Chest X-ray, AP view. Patient: 36 years old, sex F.
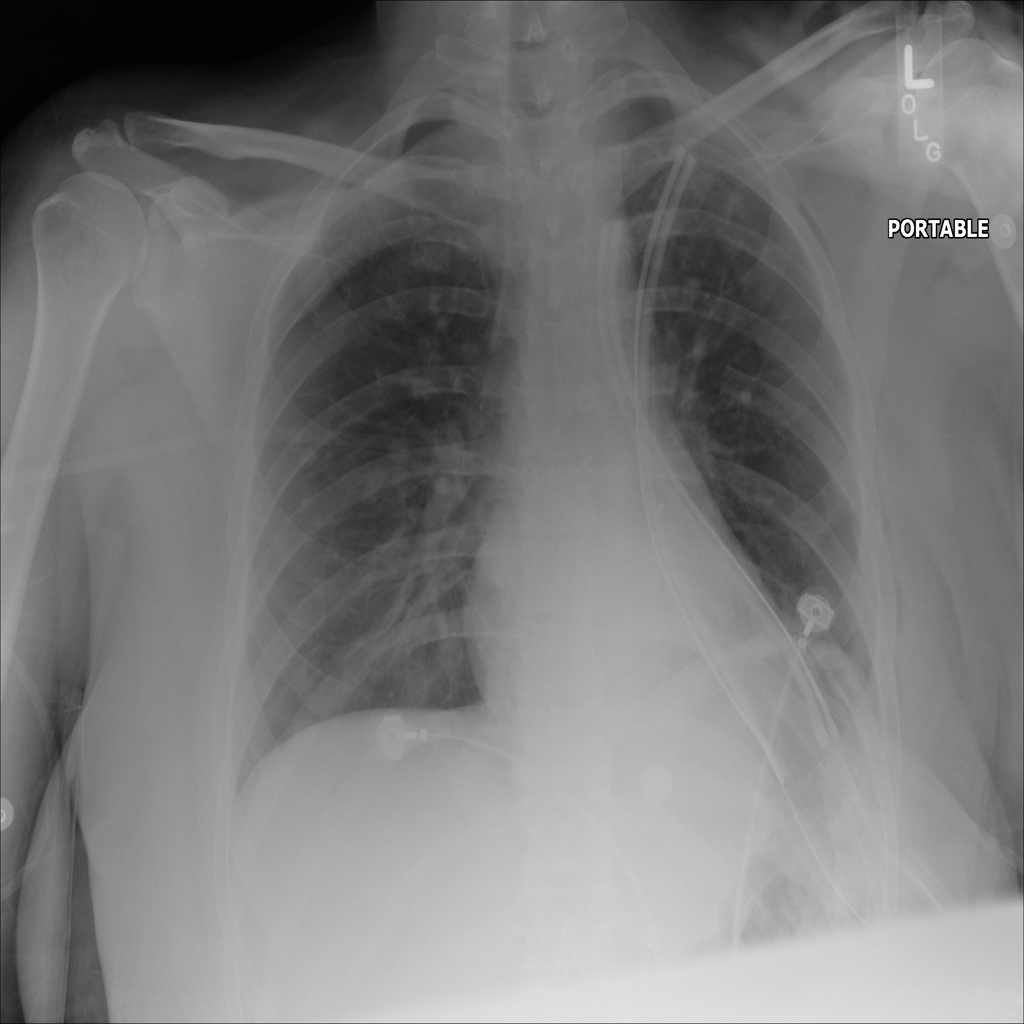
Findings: Atelectasis, Emphysema, Nodule